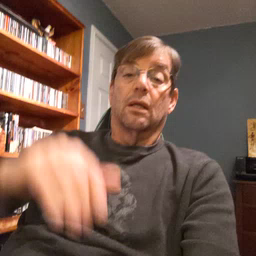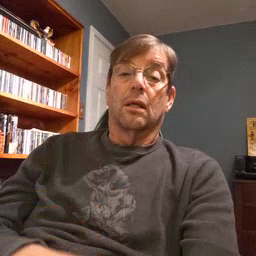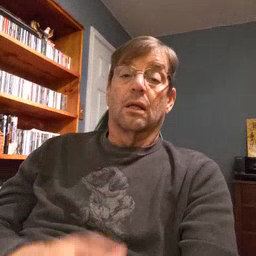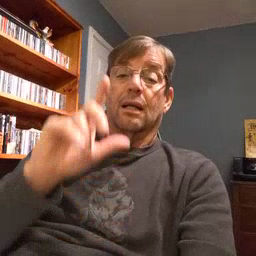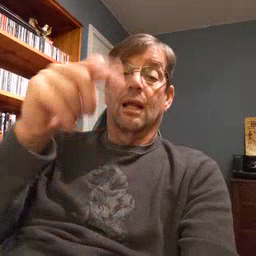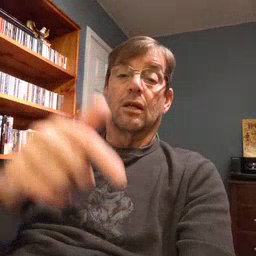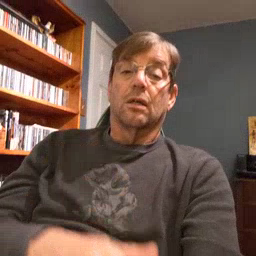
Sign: later